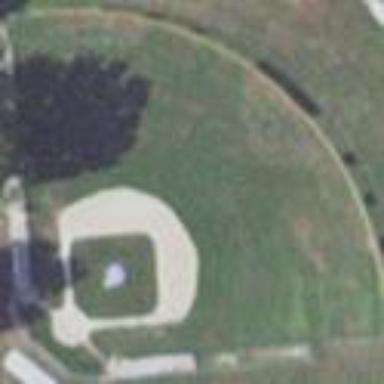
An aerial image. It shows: Softball pitch for leisure land activities.